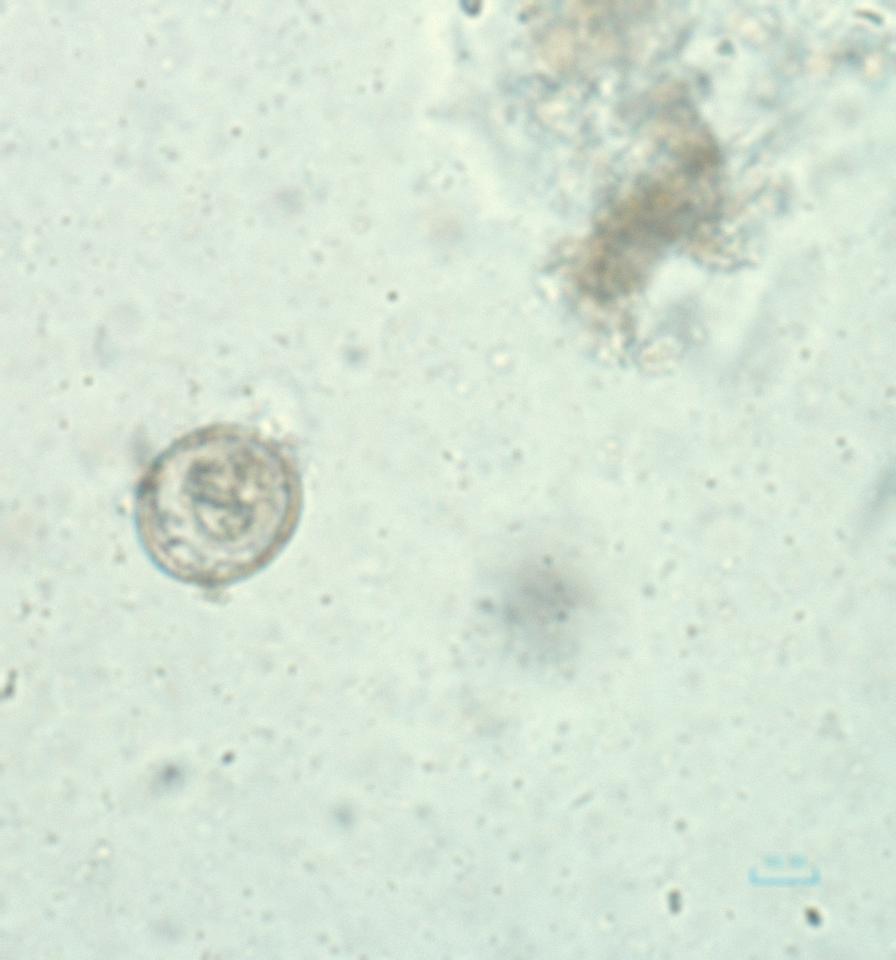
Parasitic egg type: Hymenolepis nana